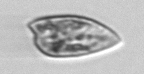
Label: Prorocentrum_dentatum